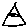
Label: triangle